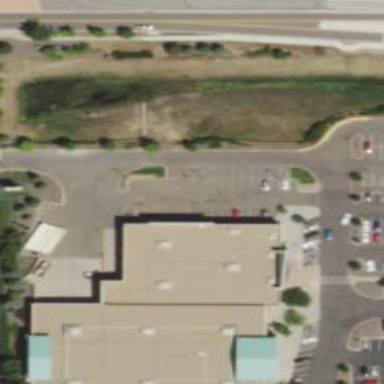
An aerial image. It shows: Veterinary facility.